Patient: sex F, age 35
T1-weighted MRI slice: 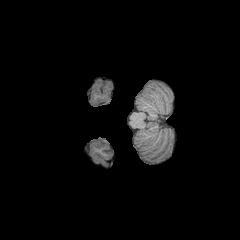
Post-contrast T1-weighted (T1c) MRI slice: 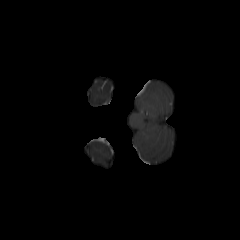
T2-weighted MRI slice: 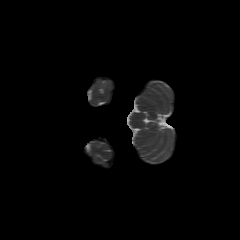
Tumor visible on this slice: no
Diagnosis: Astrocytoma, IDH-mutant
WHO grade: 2